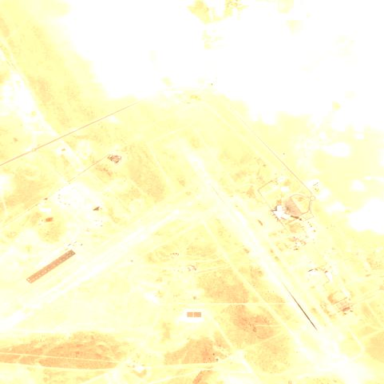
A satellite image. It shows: International aerodrome airport.